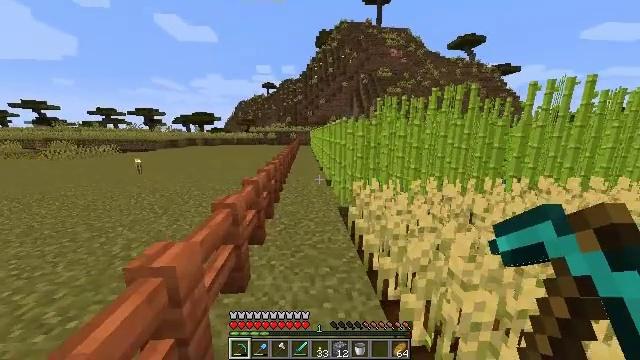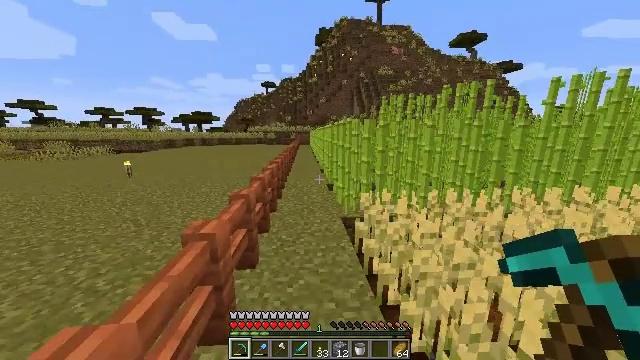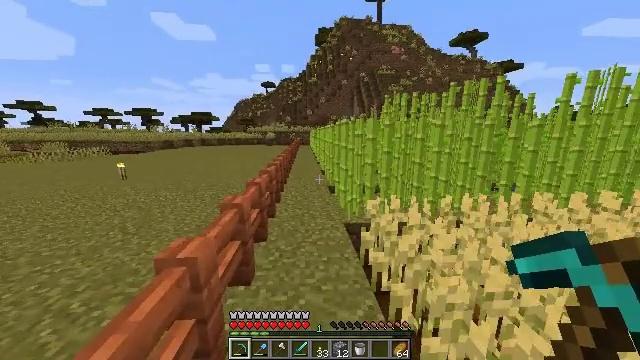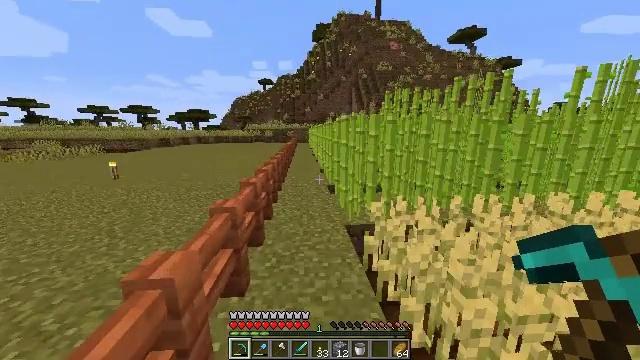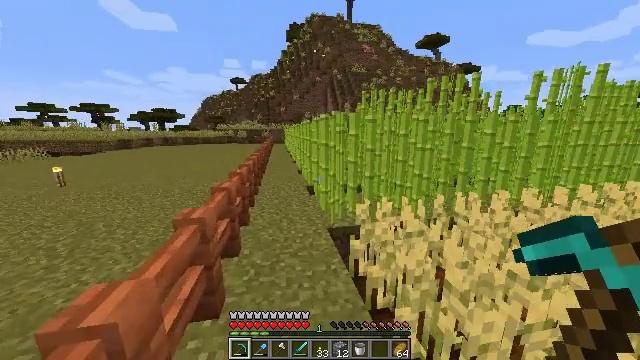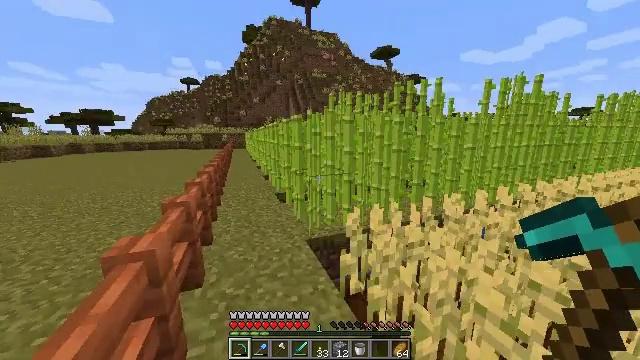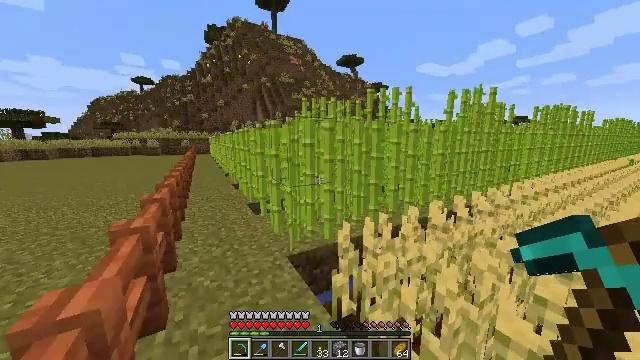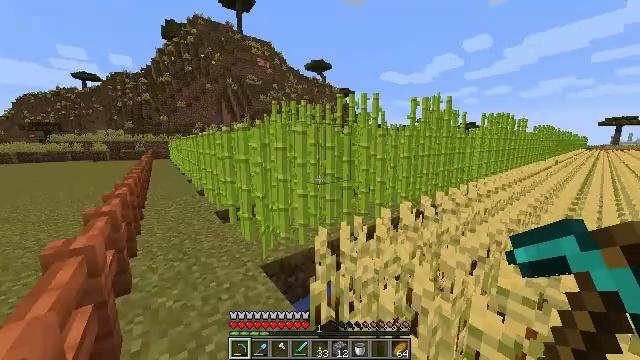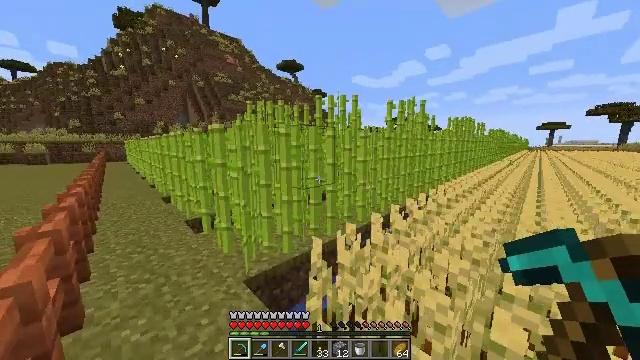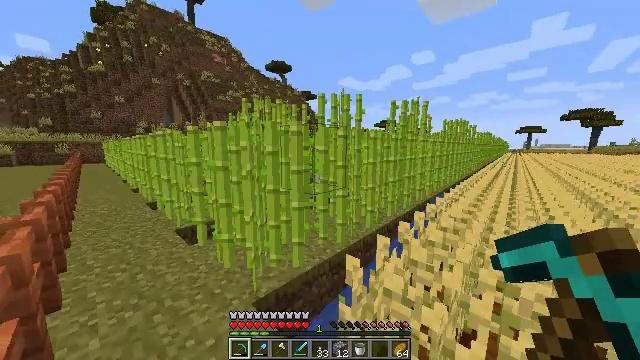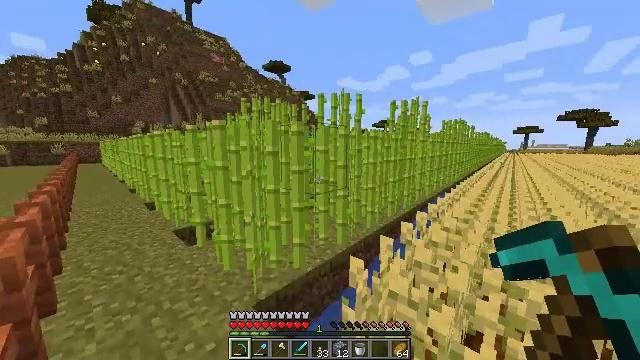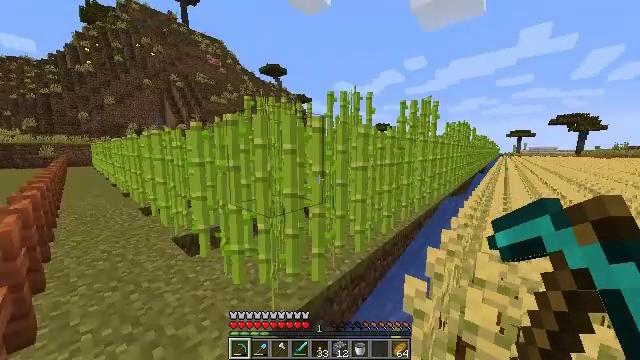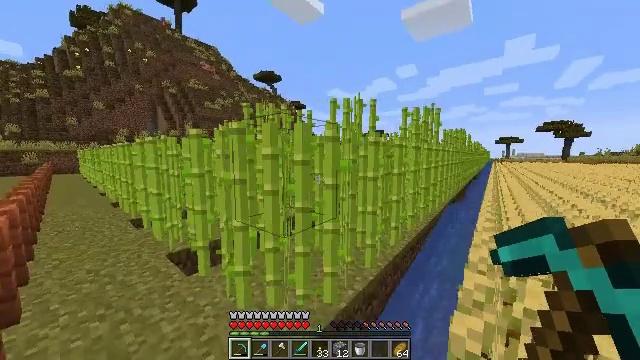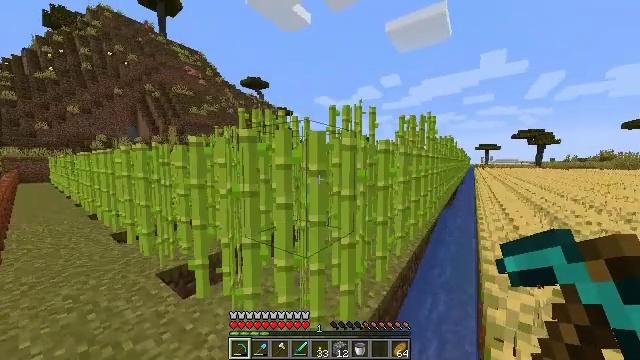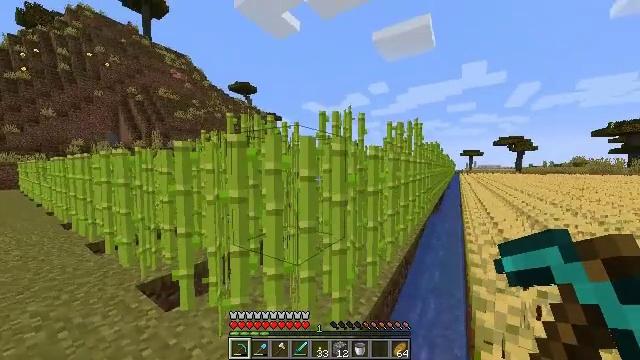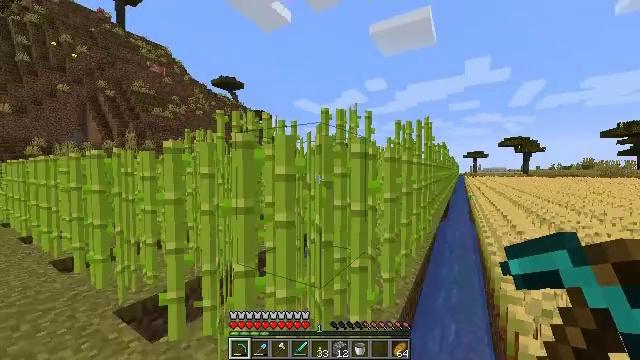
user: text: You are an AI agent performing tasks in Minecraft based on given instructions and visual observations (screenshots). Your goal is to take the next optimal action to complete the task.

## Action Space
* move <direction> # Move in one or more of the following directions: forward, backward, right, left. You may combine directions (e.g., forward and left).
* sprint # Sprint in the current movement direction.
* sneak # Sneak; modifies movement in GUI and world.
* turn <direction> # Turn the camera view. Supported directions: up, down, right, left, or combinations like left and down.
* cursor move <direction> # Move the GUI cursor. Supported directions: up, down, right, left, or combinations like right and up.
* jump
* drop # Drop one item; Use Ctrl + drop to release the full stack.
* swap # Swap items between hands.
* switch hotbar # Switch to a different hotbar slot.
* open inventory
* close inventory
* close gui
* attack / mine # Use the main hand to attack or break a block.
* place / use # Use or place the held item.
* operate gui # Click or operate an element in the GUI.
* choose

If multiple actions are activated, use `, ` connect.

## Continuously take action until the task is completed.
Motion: motion action
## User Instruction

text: Mine the sugar cane near rivers.
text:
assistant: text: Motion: move forward, sprint
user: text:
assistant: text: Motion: move forward, sprint
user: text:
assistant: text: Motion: move forward, sprint
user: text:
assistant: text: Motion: move forward and move left, sprint, turn right
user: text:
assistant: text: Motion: move forward and move left, sprint, turn right and up
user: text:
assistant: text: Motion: move forward and move left, sprint, turn right and up
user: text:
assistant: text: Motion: move forward and move left, sprint, turn right
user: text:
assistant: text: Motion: move forward and move left, sprint, turn right
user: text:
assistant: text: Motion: move forward and move left, sprint, turn right
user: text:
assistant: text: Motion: move forward and move left
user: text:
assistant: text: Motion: move forward and move left, turn right
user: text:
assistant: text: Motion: move forward and move left, turn right and up
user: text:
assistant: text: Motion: move left, turn right and up
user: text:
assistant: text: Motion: move left, turn right and up
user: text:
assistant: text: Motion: move left, turn right and up
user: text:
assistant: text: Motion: move left, turn right and up
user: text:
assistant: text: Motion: move forward and move left, turn right, attack / mine
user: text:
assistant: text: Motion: move forward and move left, turn right, attack / mine
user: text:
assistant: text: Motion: move forward and move left, turn right, attack / mine
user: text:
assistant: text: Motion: move forward and move left, turn right, attack / mine
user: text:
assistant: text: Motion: move forward, turn right, attack / mine
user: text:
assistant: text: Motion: move forward, turn right, attack / mine
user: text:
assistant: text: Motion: turn right, attack / mine
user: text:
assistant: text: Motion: turn right, attack / mine
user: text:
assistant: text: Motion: turn right, attack / mine
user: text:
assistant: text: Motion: attack / mine
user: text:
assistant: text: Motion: move forward, turn right, attack / mine
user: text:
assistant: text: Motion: move forward, turn right, attack / mine
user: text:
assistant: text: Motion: move forward, turn right, attack / mine
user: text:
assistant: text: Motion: move forward, turn right, attack / mine